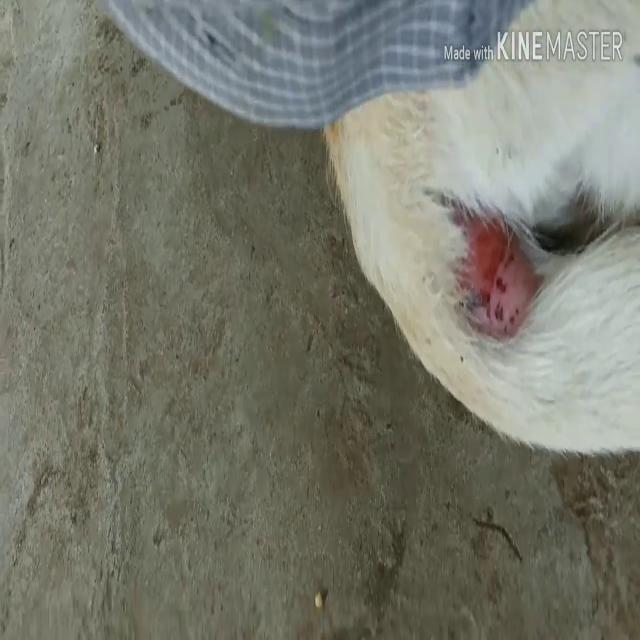
Canine dermatitis — inflammation of the skin presenting with erythema, pruritus, papules, and excoriation. May be allergic, contact, or atopic in origin.